Field crop: maize
Growth stage: 2
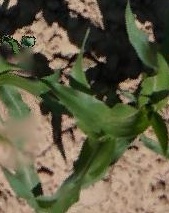
Species: maize